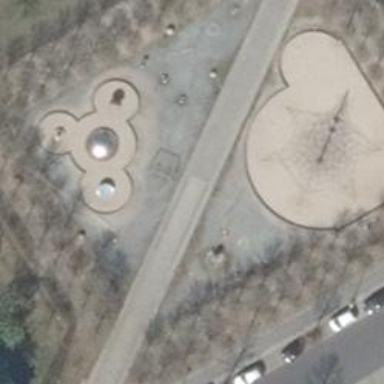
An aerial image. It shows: Playground with swings.